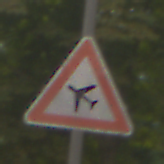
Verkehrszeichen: FlugbetriebRechts
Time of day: MorningAfternoon
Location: Outdoor (Urban)
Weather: Overcast
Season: NotSpecified
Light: Natural